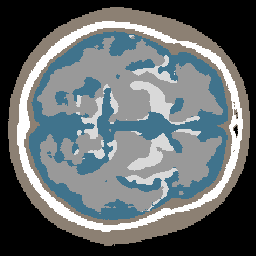
Label: no_lesion